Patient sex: M
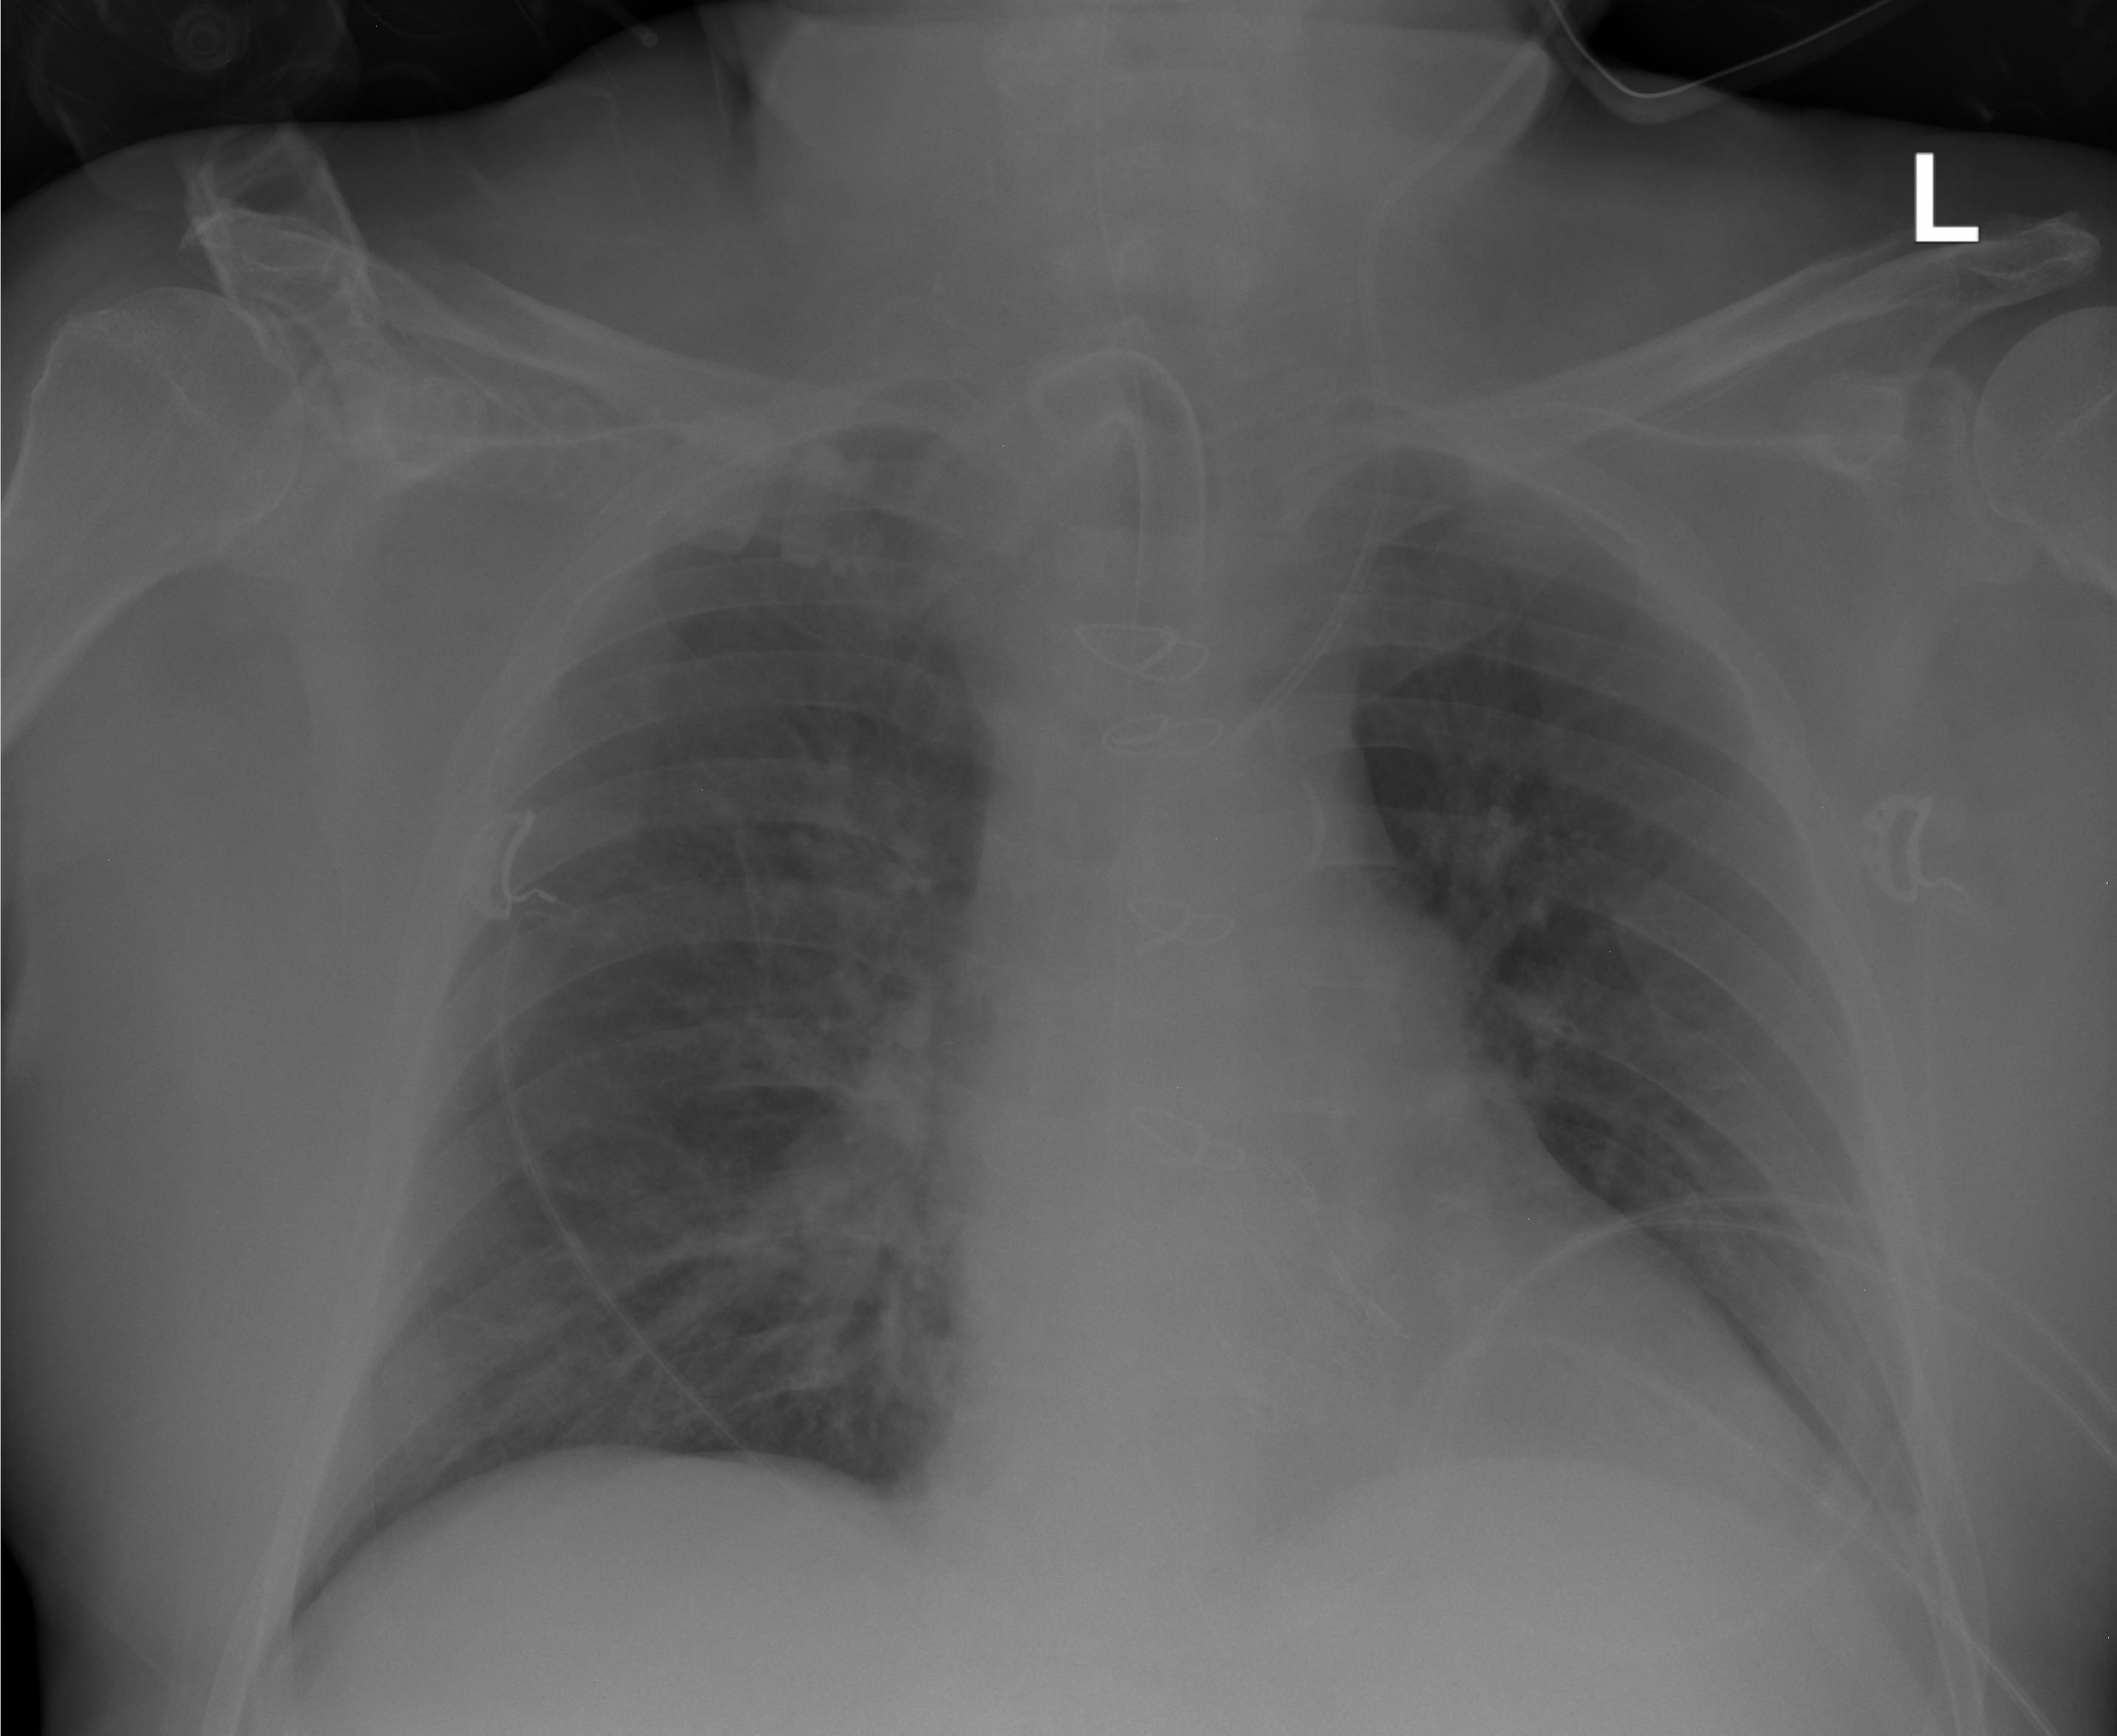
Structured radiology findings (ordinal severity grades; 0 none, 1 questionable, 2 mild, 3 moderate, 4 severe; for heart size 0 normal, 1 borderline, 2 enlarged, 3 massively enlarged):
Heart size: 0
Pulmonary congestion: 1
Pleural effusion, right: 0
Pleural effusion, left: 1
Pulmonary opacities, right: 0
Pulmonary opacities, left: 0
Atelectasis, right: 0
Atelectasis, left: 0